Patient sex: M
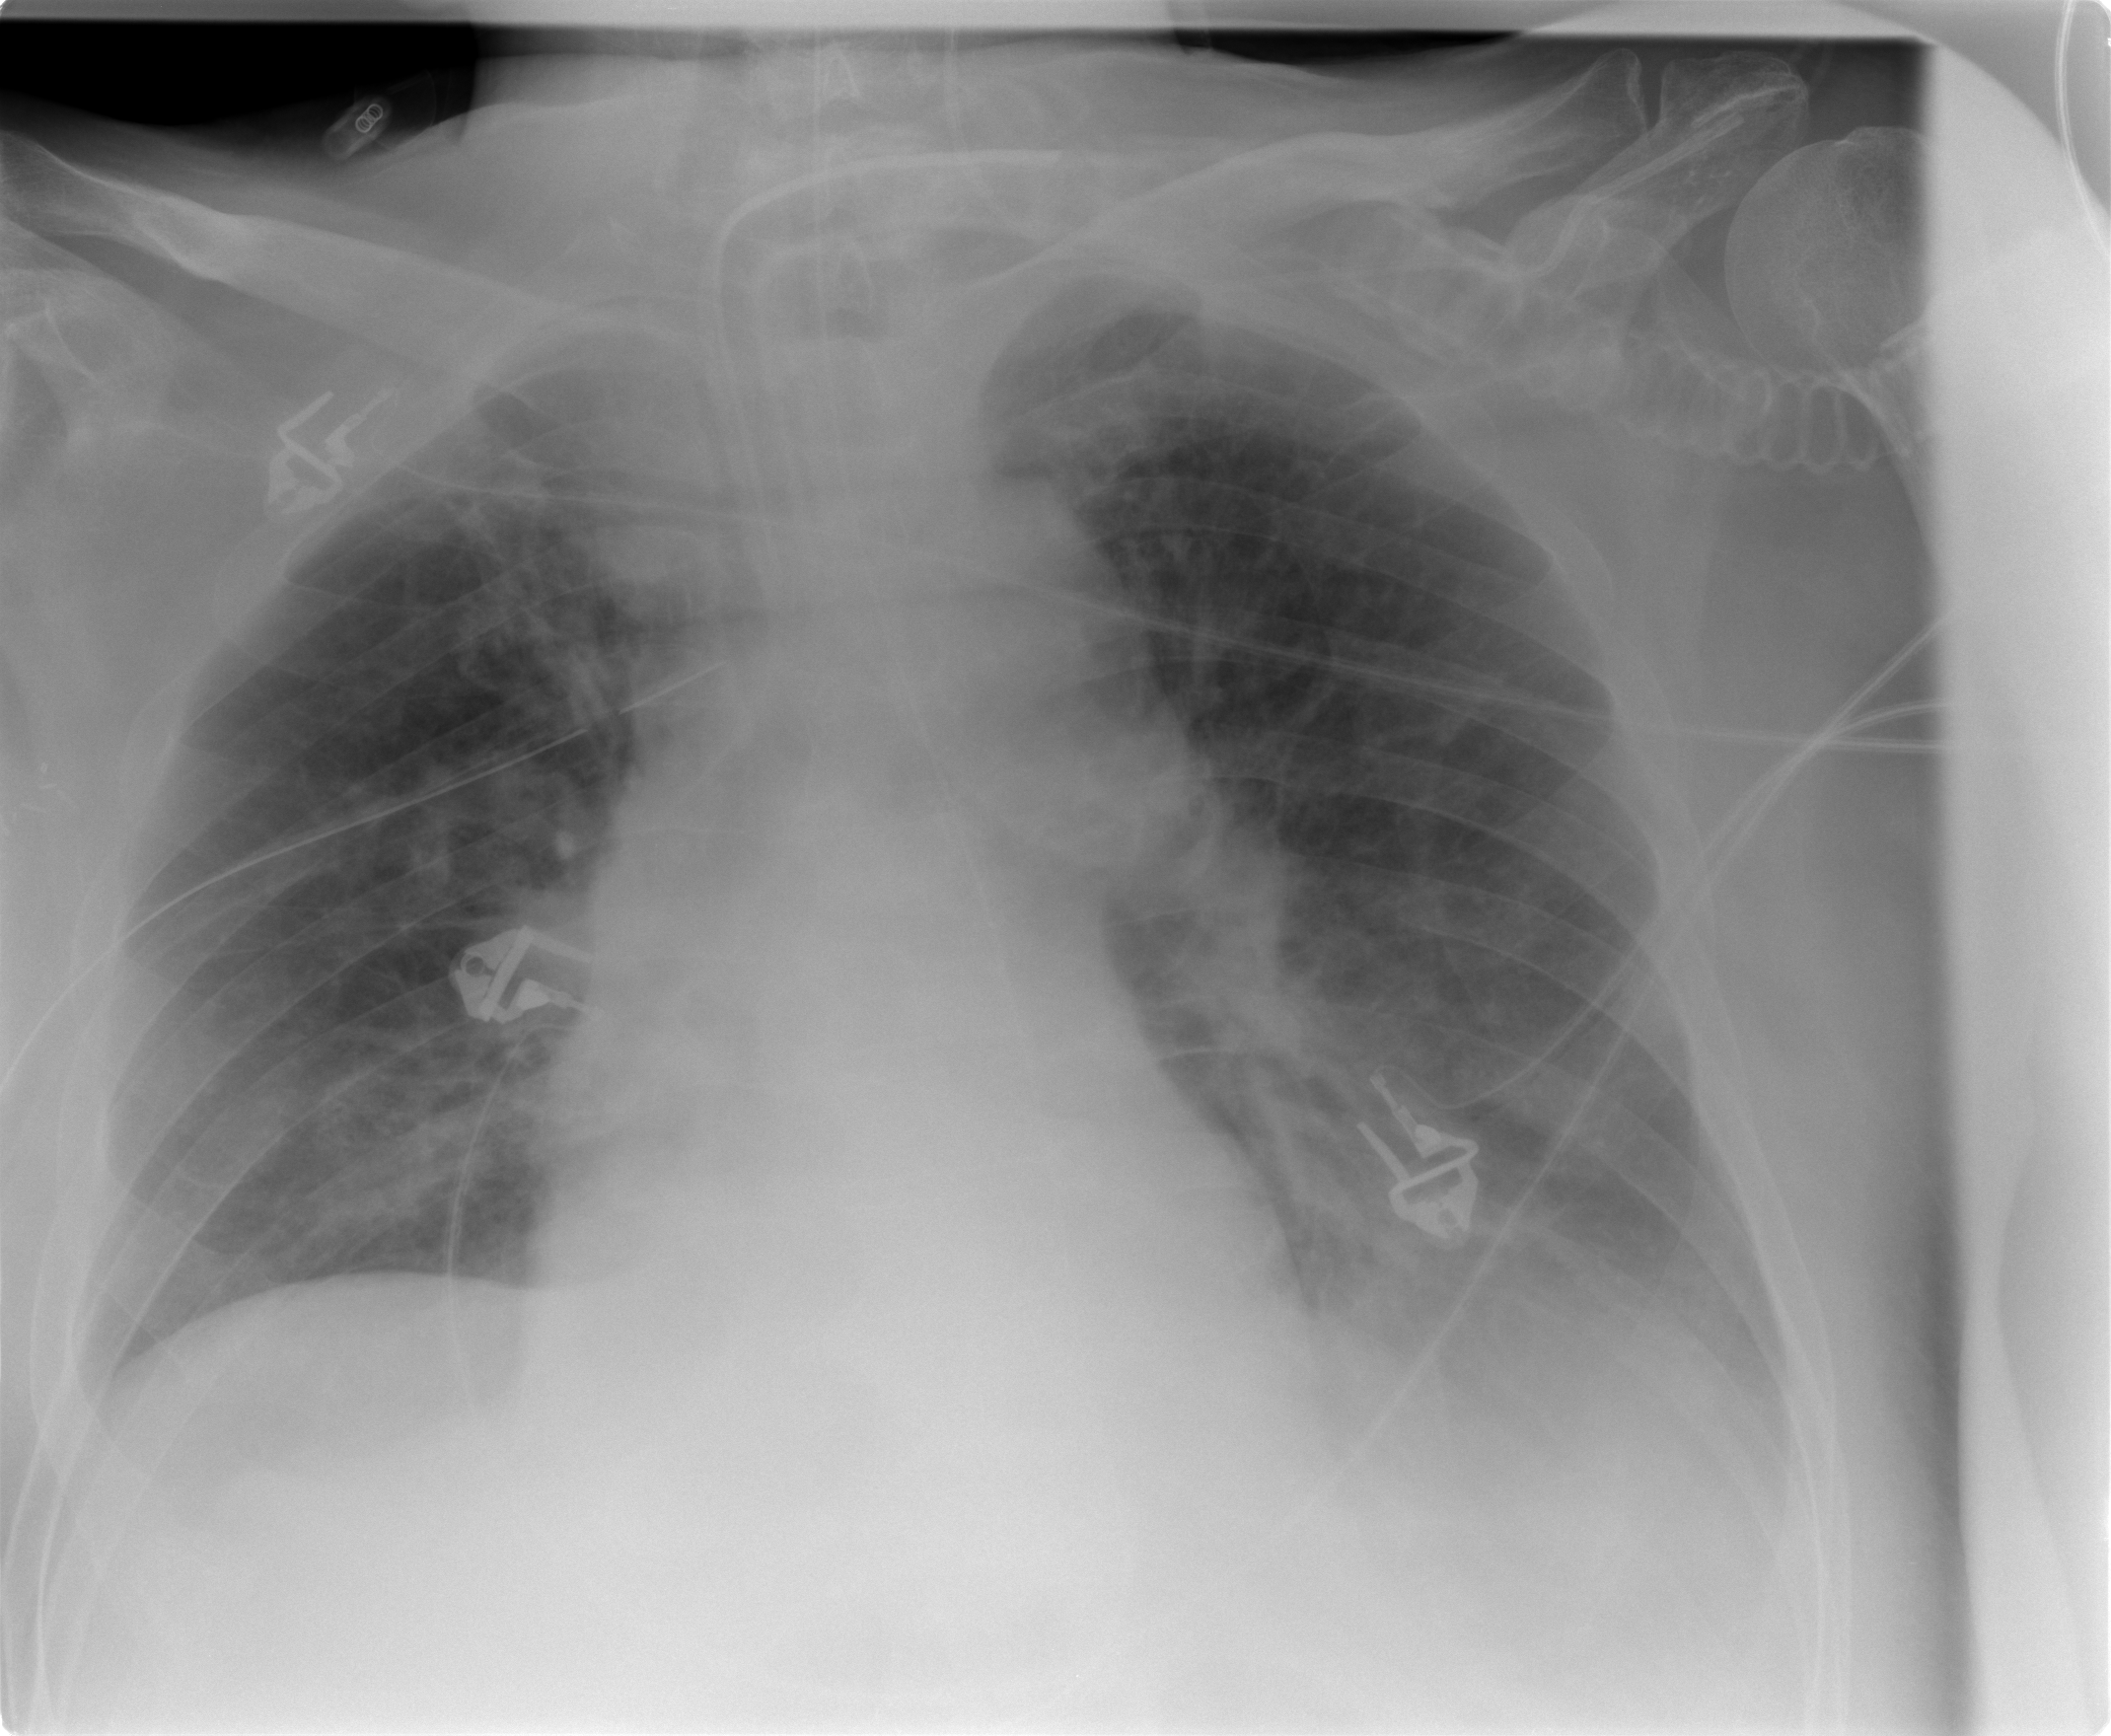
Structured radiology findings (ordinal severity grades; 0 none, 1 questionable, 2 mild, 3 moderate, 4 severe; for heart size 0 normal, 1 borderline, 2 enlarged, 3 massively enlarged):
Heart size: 2
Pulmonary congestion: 1
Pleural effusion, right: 0
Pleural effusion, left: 1
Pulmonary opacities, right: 0
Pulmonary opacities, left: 0
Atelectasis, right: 0
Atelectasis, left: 0